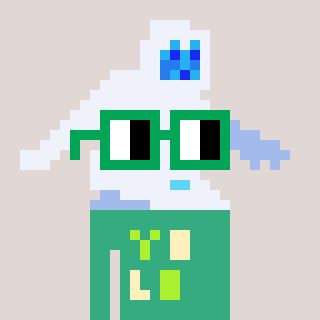
a pixel art character with square green glasses, a yeti-shaped head and a teal-colored body on a warm background